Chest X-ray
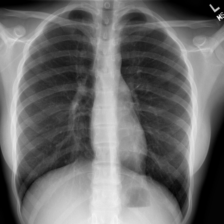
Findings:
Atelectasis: negative
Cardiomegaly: negative
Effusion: negative
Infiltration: positive
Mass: negative
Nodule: negative
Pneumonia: negative
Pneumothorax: negative
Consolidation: negative
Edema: negative
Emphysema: negative
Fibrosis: negative
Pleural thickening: negative
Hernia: negative